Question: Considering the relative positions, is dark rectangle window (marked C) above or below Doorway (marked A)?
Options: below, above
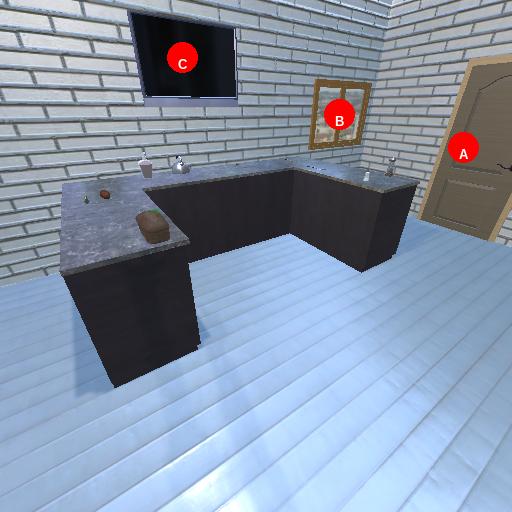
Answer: below